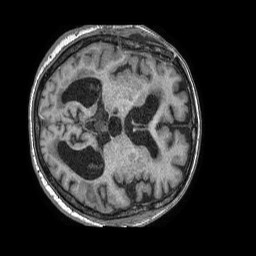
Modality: T1w
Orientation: axial
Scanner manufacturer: philips
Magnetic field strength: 1.5 T
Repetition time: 0.007595 s
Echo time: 0.003452 s